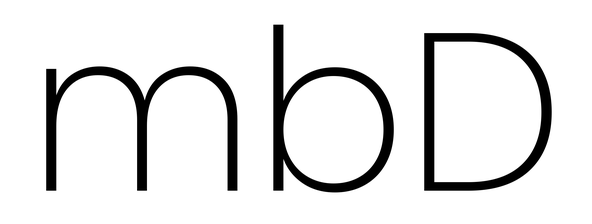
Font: Poppins-ExtraLight